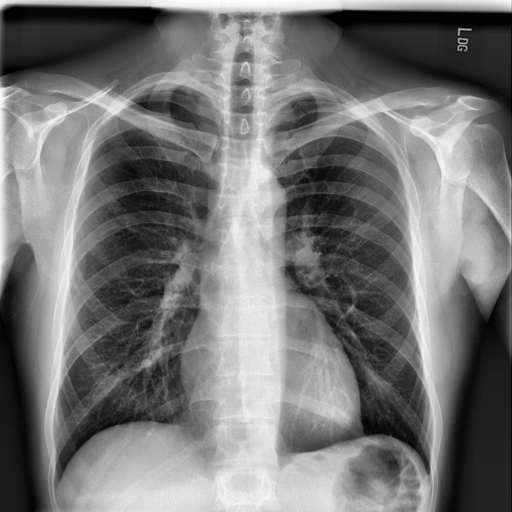
Finding: NORMAL